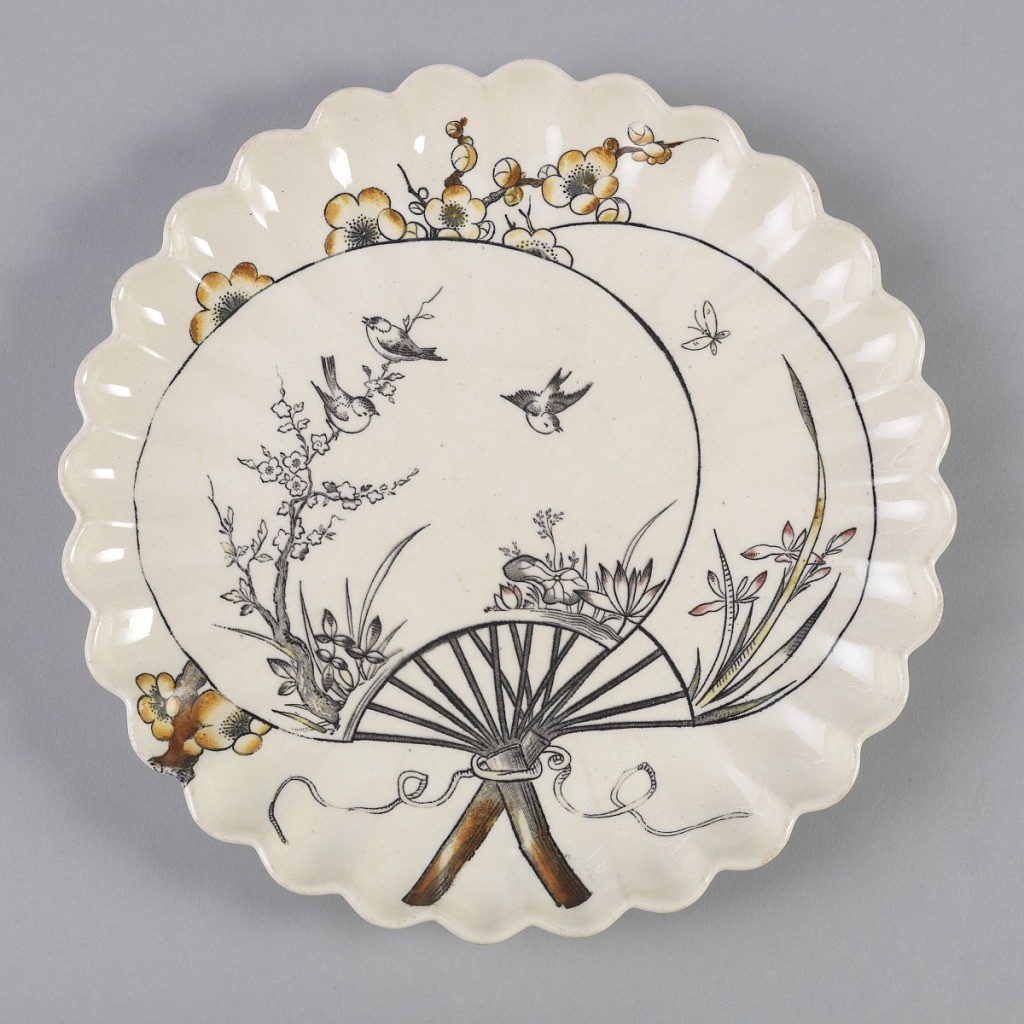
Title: Plate
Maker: W. T. Copeland & Sons, English, 1847 – 1970
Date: ca. 1875–85
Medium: Glazed earthenwarewith transfer-printed decoration
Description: Circular form with up-curved lobed rim, the cream colored ground with Japanese-inspired transfer printed decoration in black and tones of brown and yellow showing two fans with scenes of birds and a butterfly among flowering plants and branches; the fans superimposed over a flowering branch, a flowing ribbon encircling the handles.